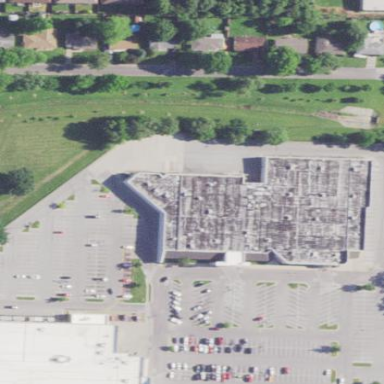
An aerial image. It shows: Retail building.